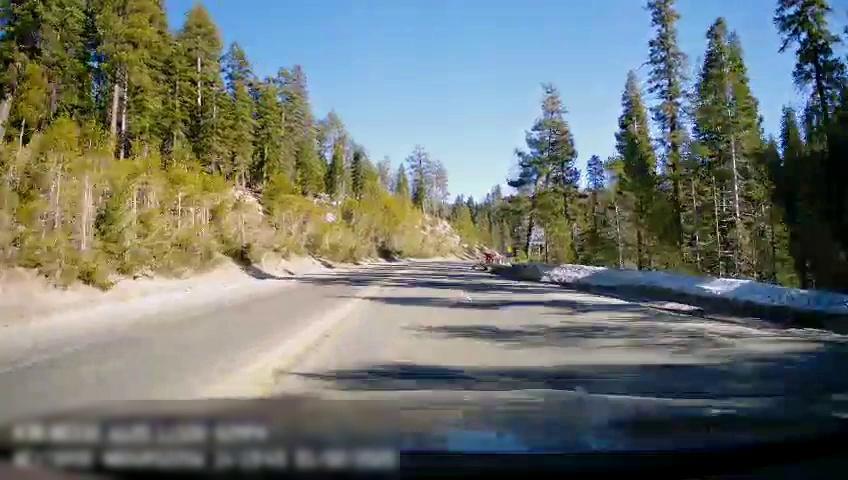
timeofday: Day
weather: Sunny
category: Drivable Space
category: Lanes | Current Lane